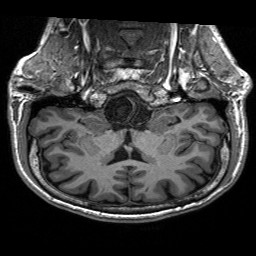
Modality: T1w
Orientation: sagittal
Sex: male
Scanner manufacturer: siemens
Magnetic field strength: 3 T
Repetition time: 2.3 s
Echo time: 0.00197 s